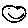
Label: smiley face